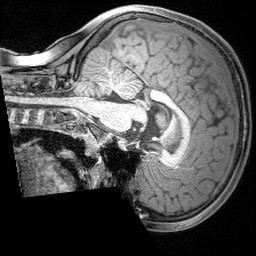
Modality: T1w
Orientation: sagittal
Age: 9
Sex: male
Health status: ill
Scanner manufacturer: siemens
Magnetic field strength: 3 T
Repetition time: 1.6 s
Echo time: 0.00179 s